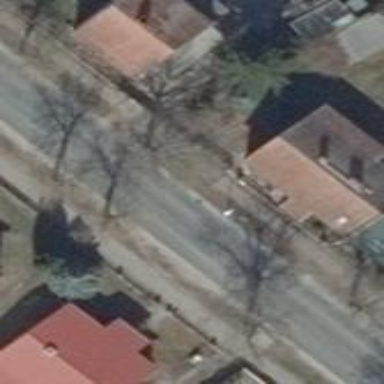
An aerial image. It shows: Semidetached house.